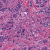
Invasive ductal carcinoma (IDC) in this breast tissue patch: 1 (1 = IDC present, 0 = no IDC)